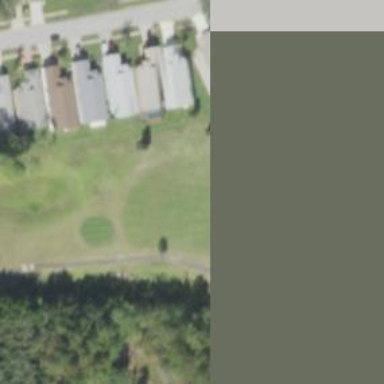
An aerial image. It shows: Scenic golf fairway.